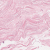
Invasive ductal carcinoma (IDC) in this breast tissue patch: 0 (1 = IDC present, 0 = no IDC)